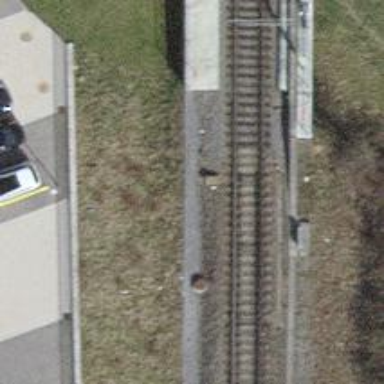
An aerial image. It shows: Single-track railway with electrified contact lines.